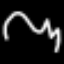
Label: squiggle